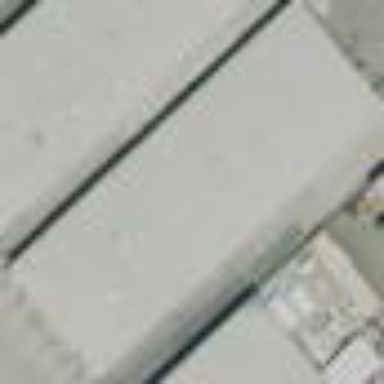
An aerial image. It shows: Commercial building housing car repair shop.